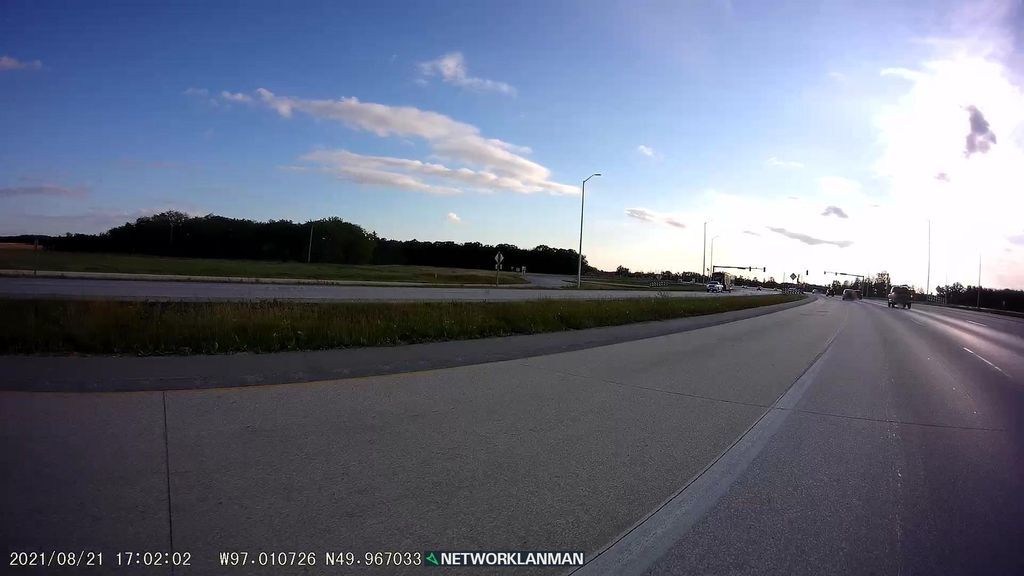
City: winnipeg